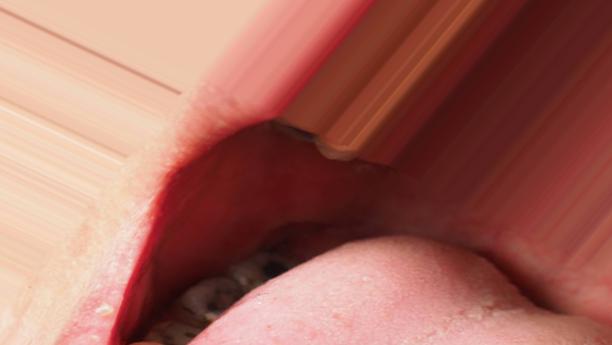
Condition: Caries